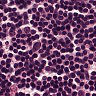
Metastatic tissue present: no